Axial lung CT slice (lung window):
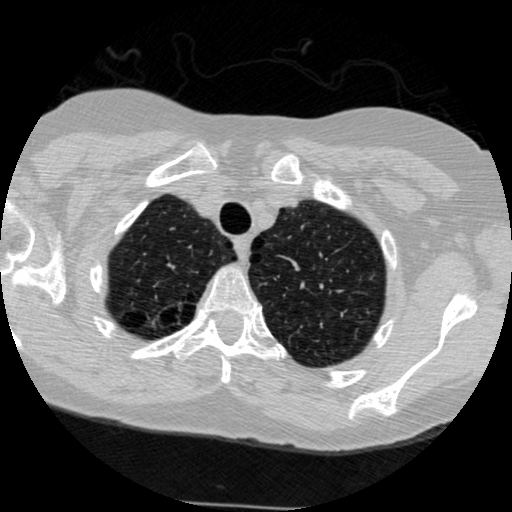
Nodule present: no